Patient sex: M
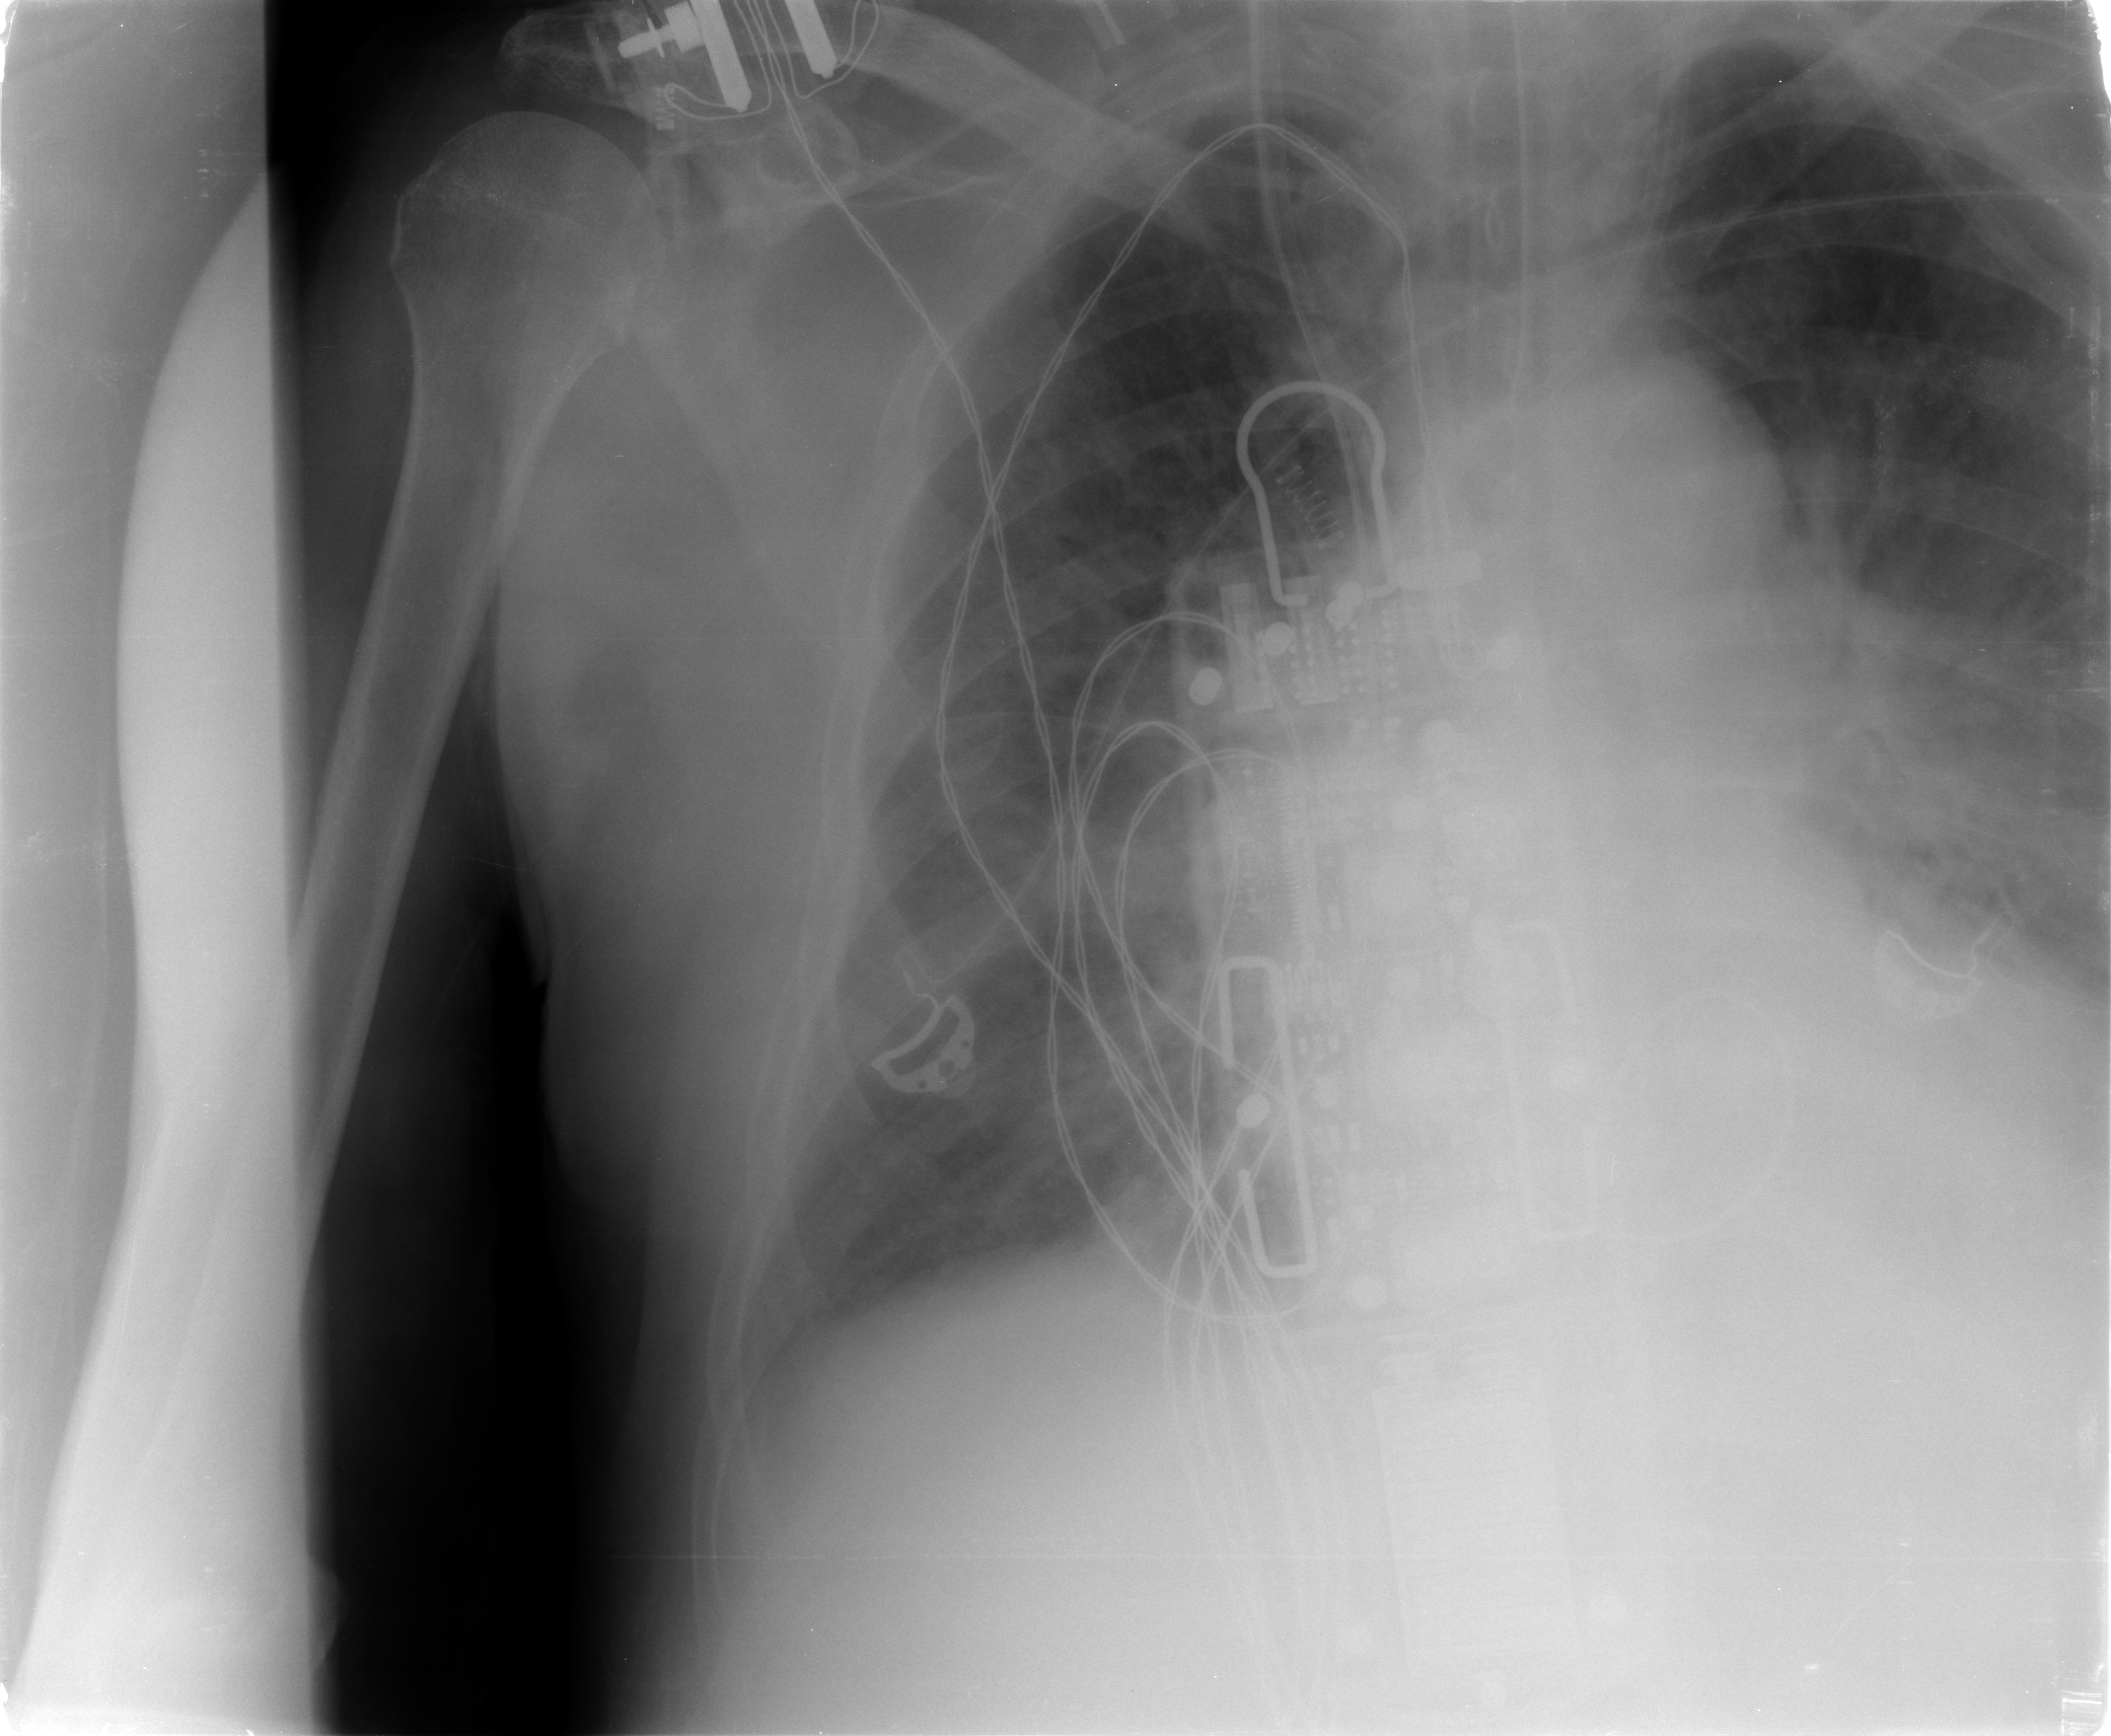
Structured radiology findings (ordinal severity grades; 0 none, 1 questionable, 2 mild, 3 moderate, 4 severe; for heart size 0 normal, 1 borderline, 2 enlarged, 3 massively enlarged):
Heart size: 2
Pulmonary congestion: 1
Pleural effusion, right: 0
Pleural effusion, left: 2
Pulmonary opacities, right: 0
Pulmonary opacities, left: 0
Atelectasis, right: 0
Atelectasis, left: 2